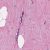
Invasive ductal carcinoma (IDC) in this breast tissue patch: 1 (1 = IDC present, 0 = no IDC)